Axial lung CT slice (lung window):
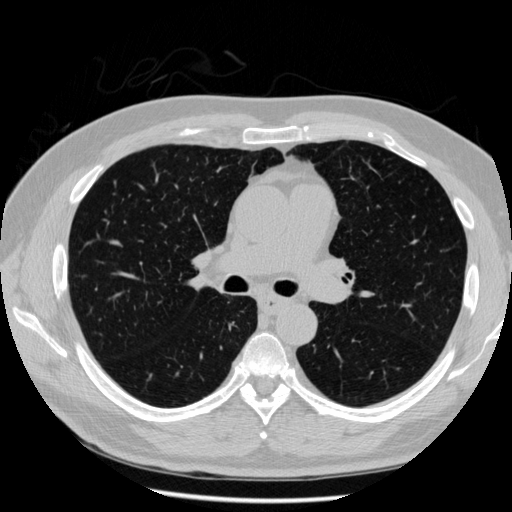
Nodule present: no